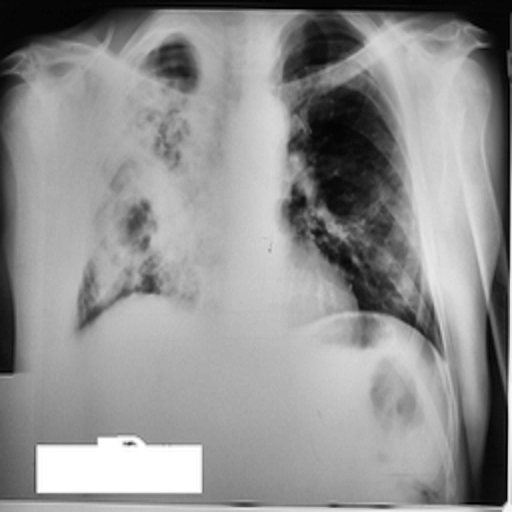
Finding: TUBERCULOSIS